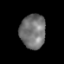
Tissue: lung
Cell type: T cells
Senescence score: 0.1713
Nuclear area (px): 851
Mean DAPI intensity: 116.058